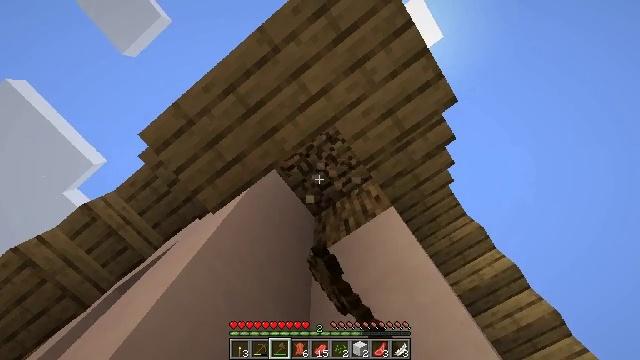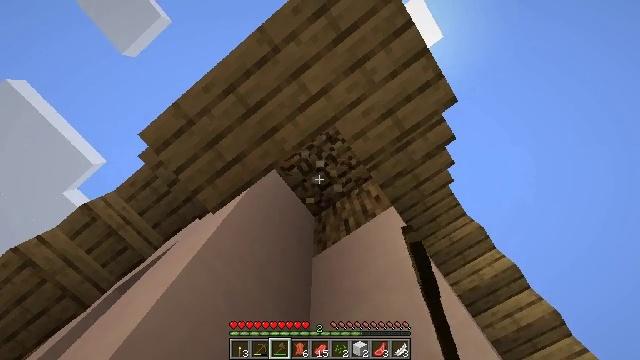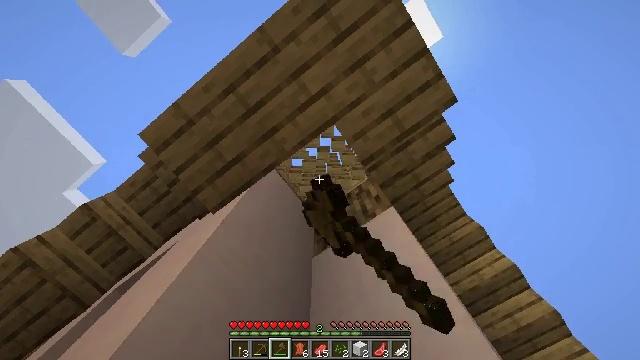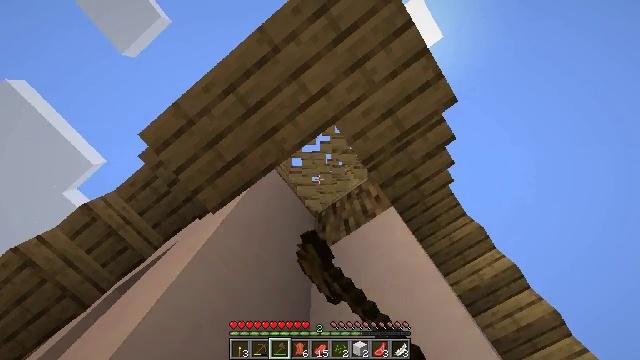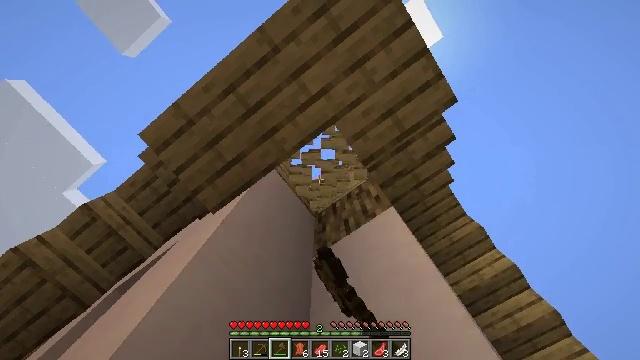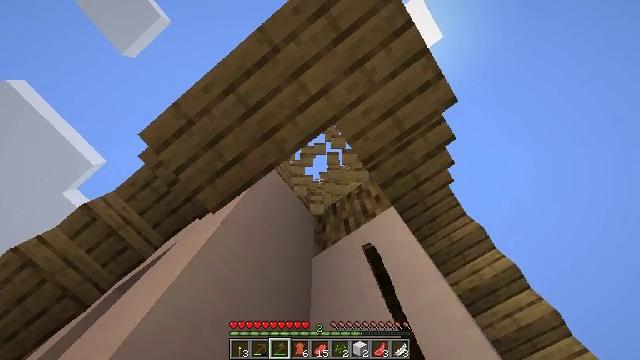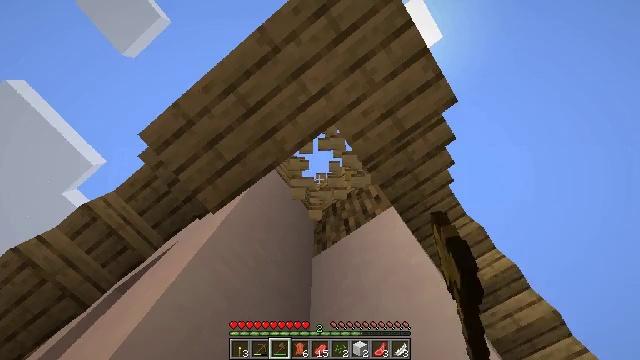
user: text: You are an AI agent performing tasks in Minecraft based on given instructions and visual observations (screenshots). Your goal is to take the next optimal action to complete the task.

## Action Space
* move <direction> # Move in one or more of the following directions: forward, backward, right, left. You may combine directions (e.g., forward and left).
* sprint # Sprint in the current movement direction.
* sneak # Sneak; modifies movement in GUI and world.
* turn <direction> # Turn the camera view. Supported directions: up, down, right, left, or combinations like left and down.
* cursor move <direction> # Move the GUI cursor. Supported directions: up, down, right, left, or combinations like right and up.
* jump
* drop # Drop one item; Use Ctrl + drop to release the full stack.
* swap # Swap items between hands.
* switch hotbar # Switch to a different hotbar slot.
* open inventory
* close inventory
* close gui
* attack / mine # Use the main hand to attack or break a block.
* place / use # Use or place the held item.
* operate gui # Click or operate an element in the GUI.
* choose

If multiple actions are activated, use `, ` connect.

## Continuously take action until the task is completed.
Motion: motion action
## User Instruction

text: Remove the oak stairs to repurpose them.
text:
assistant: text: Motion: attack / mine
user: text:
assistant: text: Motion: attack / mine
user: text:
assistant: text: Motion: attack / mine
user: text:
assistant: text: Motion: attack / mine
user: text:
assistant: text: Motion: attack / mine
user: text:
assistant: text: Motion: attack / mine
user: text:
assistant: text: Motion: attack / mine